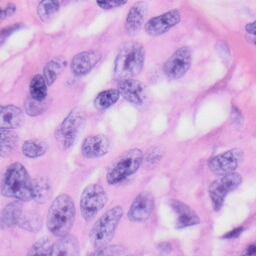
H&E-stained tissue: Skin